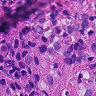
Metastatic tissue present: yes